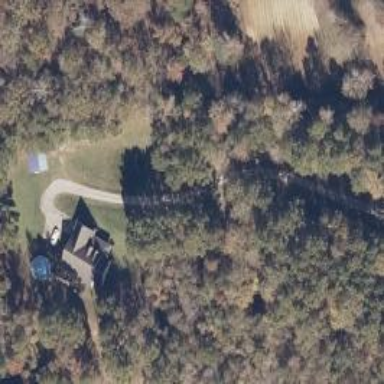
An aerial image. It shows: Driveway.